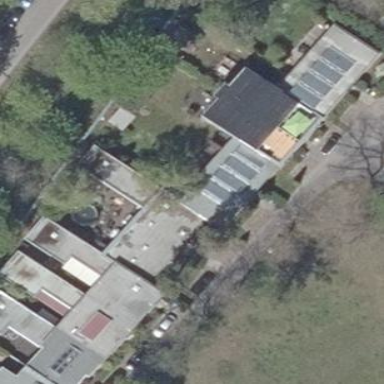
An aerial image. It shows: Historic house.